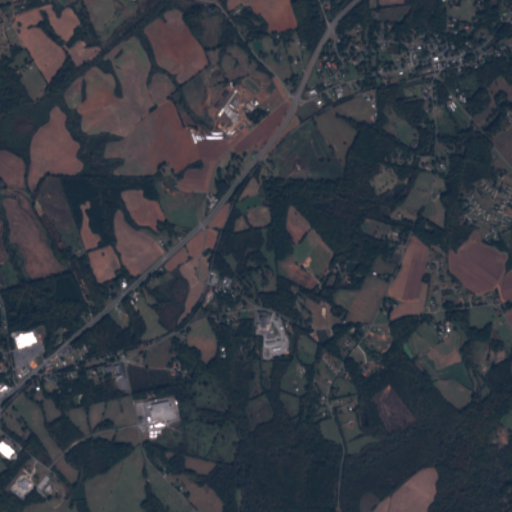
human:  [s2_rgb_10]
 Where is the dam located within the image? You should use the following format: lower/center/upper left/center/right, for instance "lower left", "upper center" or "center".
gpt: The dam is located in the center of the image.
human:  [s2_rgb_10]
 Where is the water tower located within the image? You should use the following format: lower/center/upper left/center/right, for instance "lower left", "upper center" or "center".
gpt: The water tower is located in the lower left of the image.
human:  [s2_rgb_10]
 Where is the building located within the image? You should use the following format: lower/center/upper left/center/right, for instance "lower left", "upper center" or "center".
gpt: The building is located in the lower left of the image.
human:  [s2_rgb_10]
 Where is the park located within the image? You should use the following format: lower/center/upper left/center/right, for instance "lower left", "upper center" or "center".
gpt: There is no park in the image.